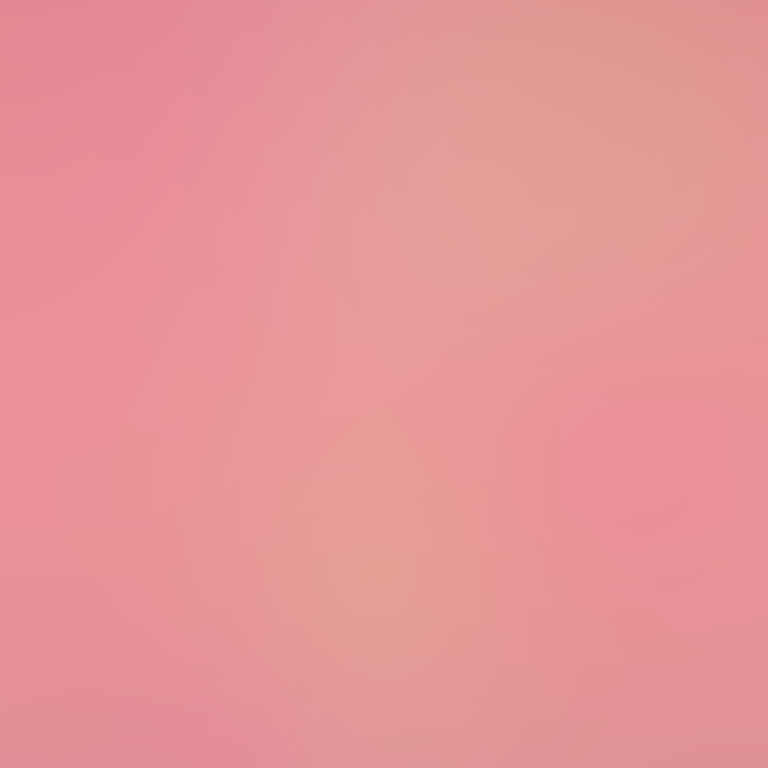
Abstract light effect, smooth gradient from soft pink to warm peach, calm atmosphere, diffuse light, no room, no furniture, no objects.